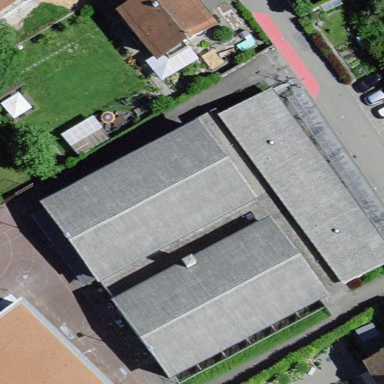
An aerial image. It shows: School building.